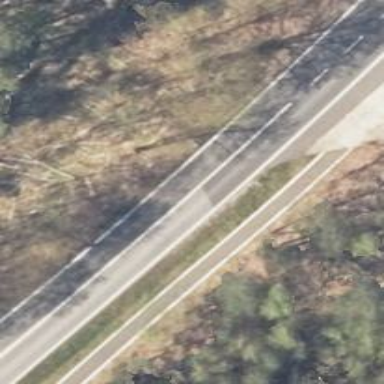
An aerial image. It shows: Asphalt road classified as primary highway.